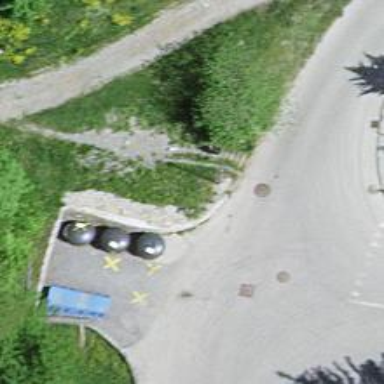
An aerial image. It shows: Set of steps on the road.